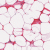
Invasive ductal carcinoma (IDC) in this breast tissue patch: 0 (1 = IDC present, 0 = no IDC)